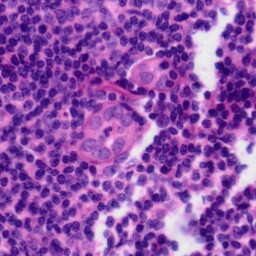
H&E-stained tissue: Tonsil